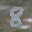
Label: 8